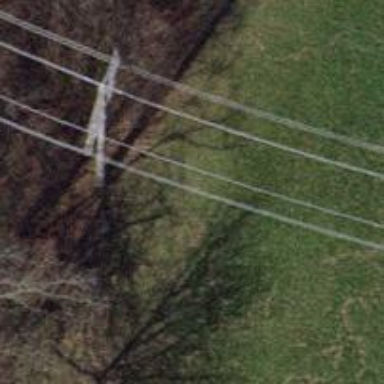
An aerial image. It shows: Three cables of power line.